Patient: sex F, age 63
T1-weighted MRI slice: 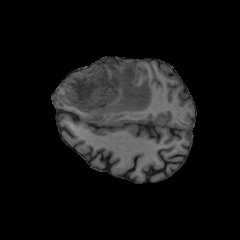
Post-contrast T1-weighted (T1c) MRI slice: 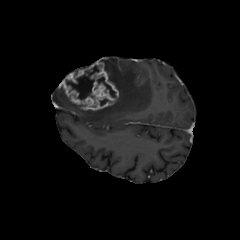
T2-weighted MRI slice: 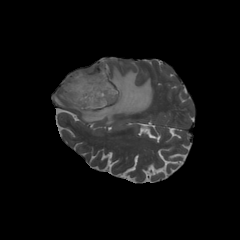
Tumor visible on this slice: yes
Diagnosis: Glioblastoma, IDH-wildtype
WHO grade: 4